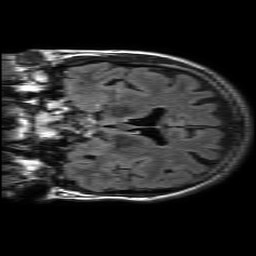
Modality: FLAIR
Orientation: coronal
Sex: female
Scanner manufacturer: philips
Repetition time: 11 s
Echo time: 0.125 s